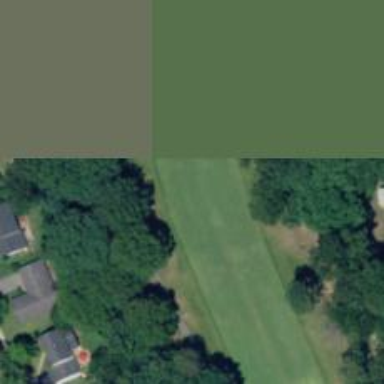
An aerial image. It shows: Golf hole.